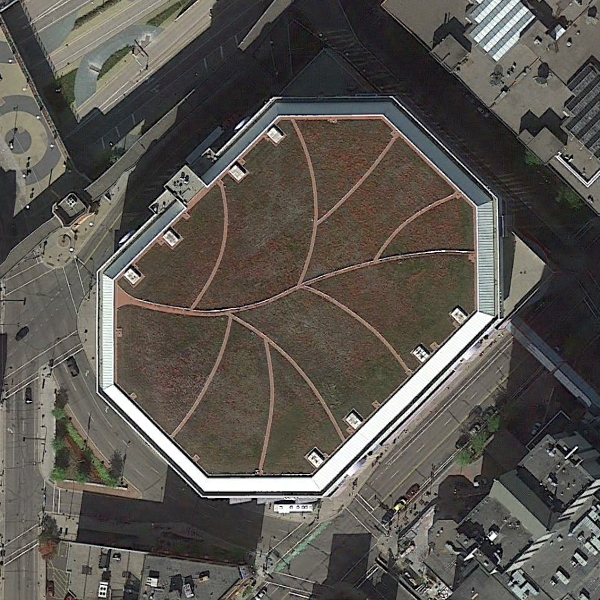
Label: Center